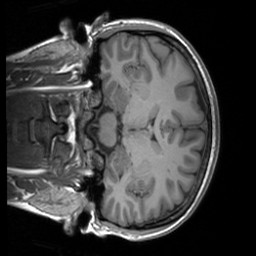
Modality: T1w
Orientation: coronal
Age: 24
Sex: female
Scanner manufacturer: siemens
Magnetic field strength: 3 T
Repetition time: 1.9 s
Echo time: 0.00226 s